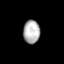
Tissue: prostate
Cell type: T cells
Senescence score: 0.3363
Nuclear area (px): 378
Mean DAPI intensity: 179.103